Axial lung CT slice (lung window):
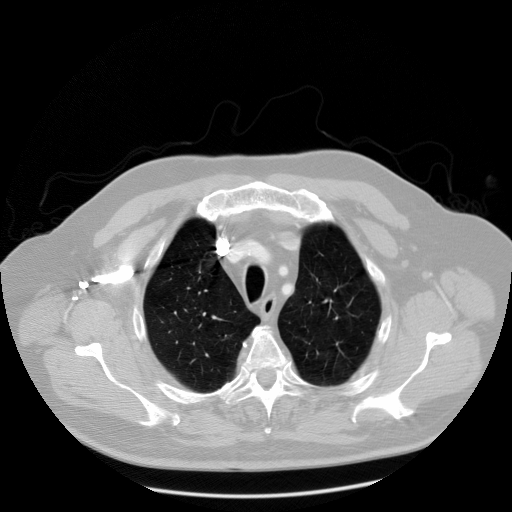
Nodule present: no